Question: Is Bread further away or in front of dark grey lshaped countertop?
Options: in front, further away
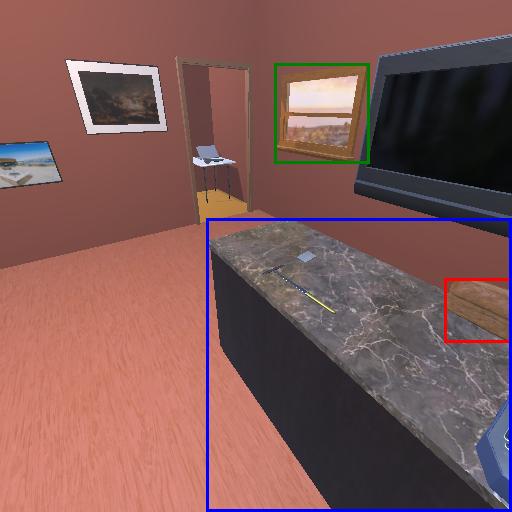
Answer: in front